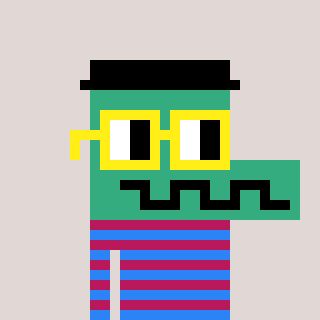
a pixel art character with square yellow glasses, a crocodile-shaped head and a darkpink-colored body on a warm background